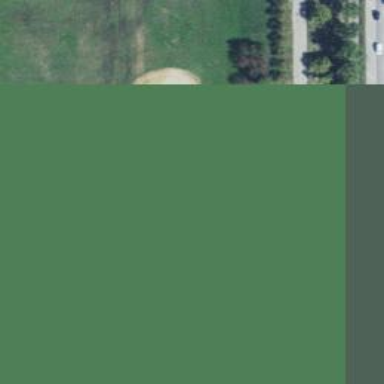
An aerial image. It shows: Baseball pitch for leisure land.